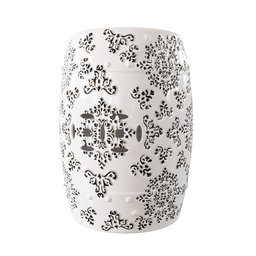
Label: decoration